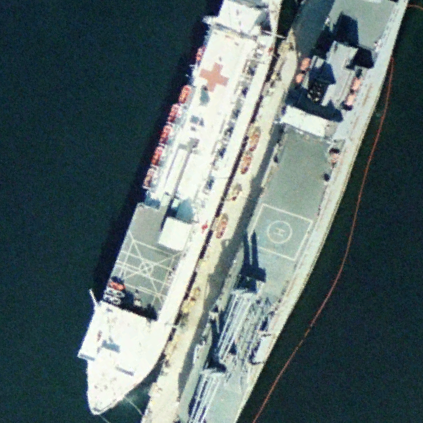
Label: Medical_ship